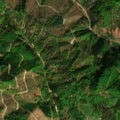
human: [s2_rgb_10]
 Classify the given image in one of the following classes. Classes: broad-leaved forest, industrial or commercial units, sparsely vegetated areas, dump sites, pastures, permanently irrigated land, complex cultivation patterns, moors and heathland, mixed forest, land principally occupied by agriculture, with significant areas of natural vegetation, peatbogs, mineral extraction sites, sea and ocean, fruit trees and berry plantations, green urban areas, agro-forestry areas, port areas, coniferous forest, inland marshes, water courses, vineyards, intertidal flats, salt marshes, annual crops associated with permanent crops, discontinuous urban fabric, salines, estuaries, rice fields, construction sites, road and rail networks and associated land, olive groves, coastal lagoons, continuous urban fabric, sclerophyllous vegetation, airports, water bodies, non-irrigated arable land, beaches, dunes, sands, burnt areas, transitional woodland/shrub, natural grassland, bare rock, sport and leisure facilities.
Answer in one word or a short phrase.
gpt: pastures, broad-leaved forest, mixed forest, transitional woodland/shrub